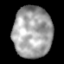
Tissue: lung
Cell type: Epithelial cells
Senescence score: 0.5881
Nuclear area (px): 1960
Mean DAPI intensity: 162.337